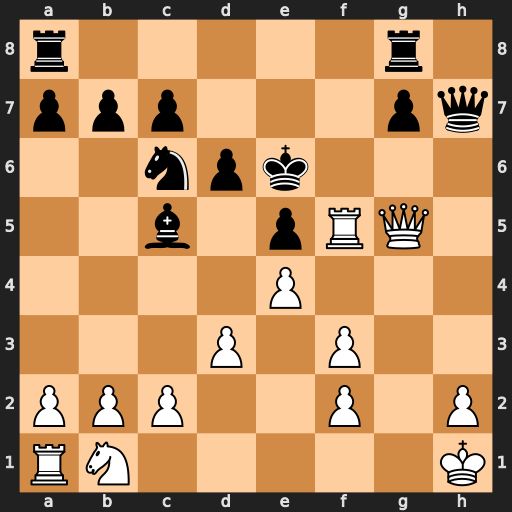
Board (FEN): r5r1/ppp3pq/2npk3/2b1pRQ1/4P3/3P1P2/PPP2P1P/RN5K
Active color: w
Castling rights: -
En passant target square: -
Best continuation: Qg4 g5 Nc3